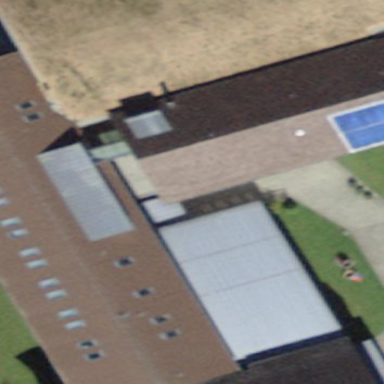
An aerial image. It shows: School building.